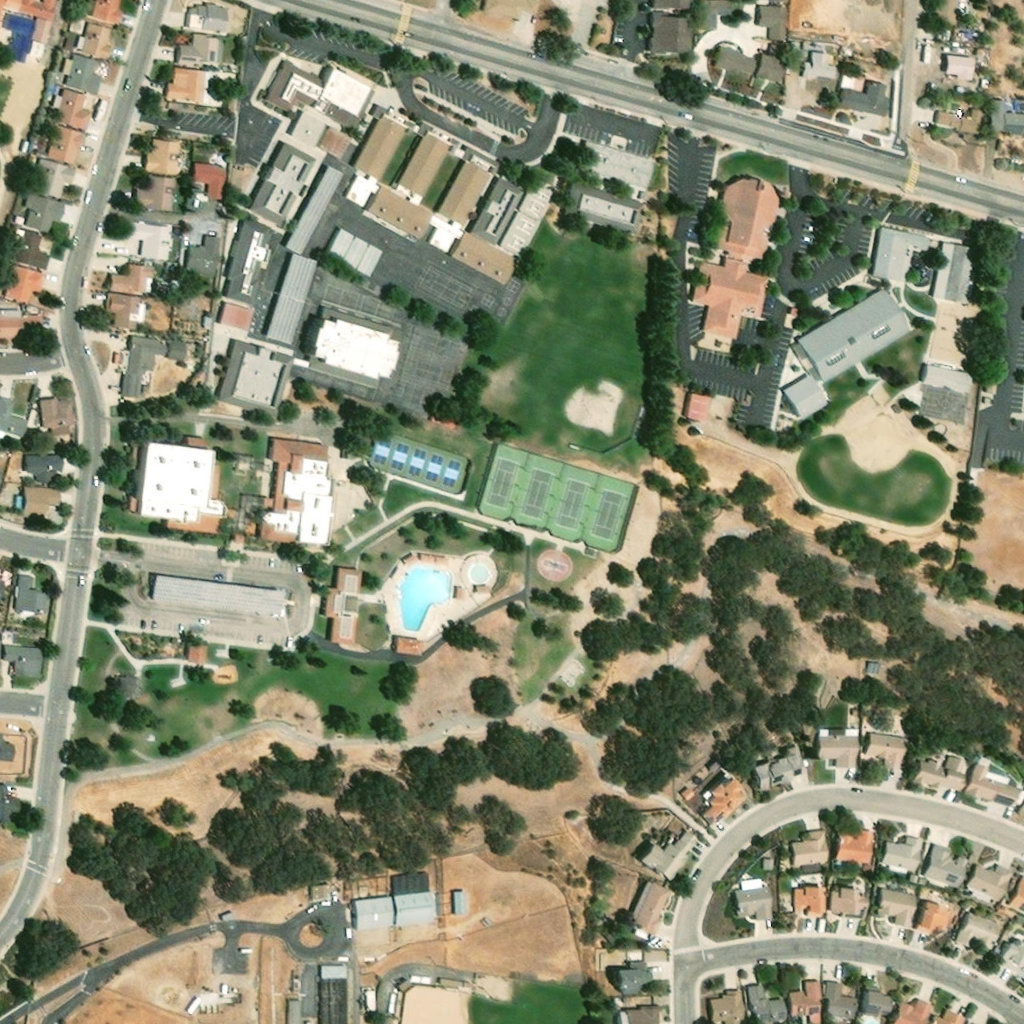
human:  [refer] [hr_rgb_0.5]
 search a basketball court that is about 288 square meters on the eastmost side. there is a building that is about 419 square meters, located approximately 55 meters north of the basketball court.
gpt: <box>[[90, 37, 95, 41, 0]]</box>